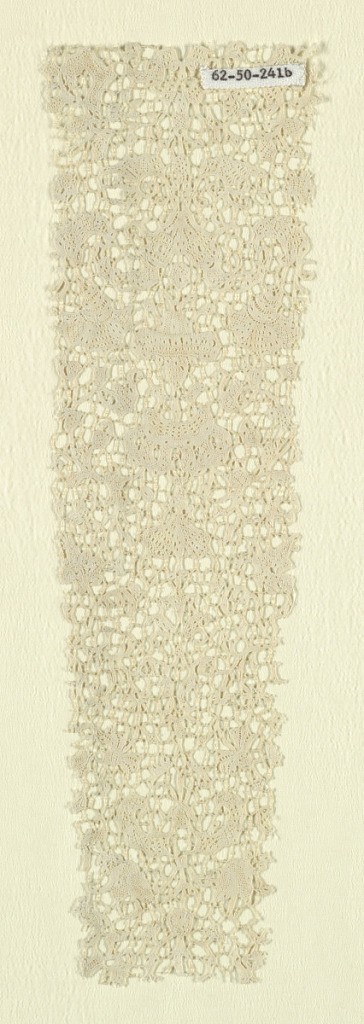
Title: Cap streamers
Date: late 17th–early 18th century
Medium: linen Technique: needle lace, 6-sided reworked ground
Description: Cap streamer fragments showing candlestick pattern.